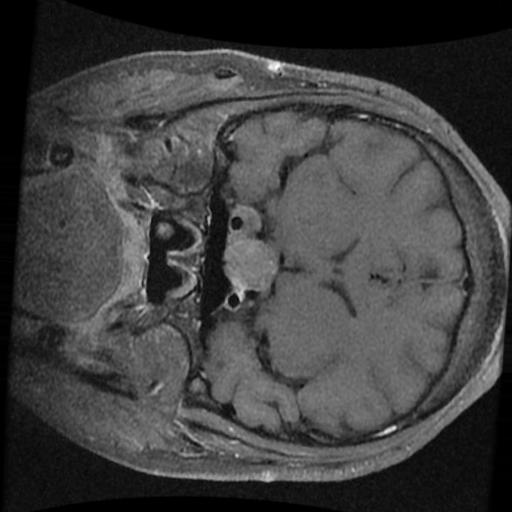
Label: brain_tumor